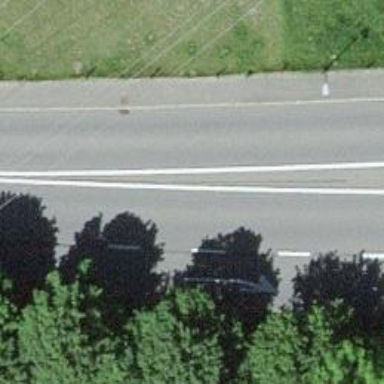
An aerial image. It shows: Secondary road with asphalt surface.